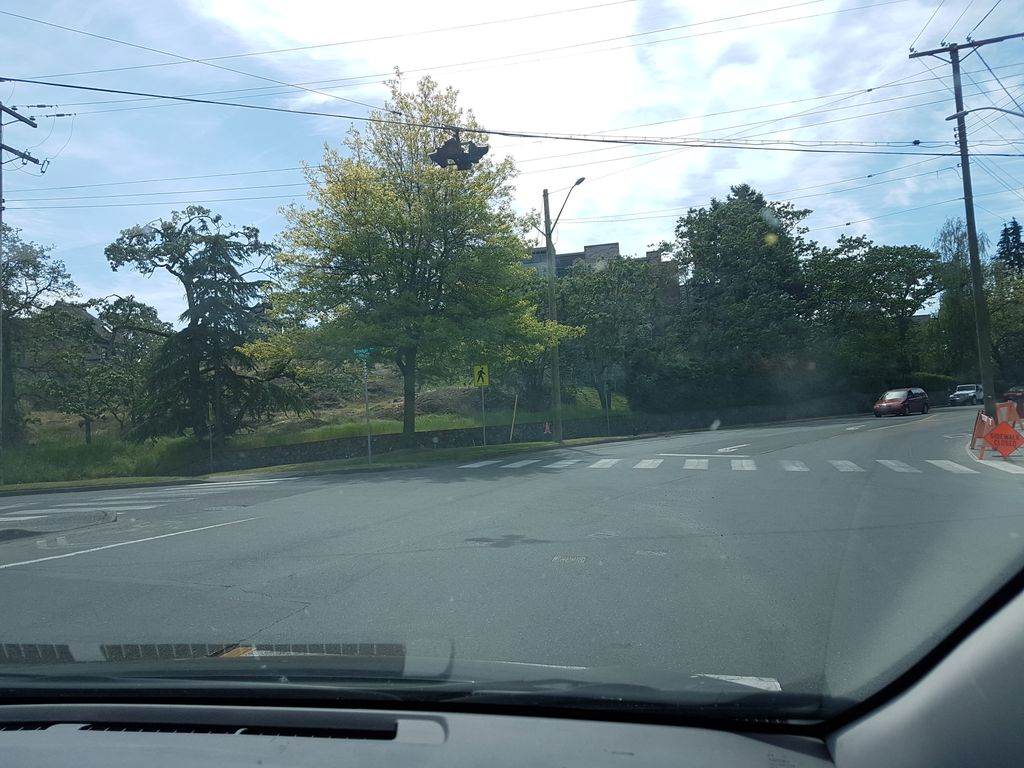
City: victoria